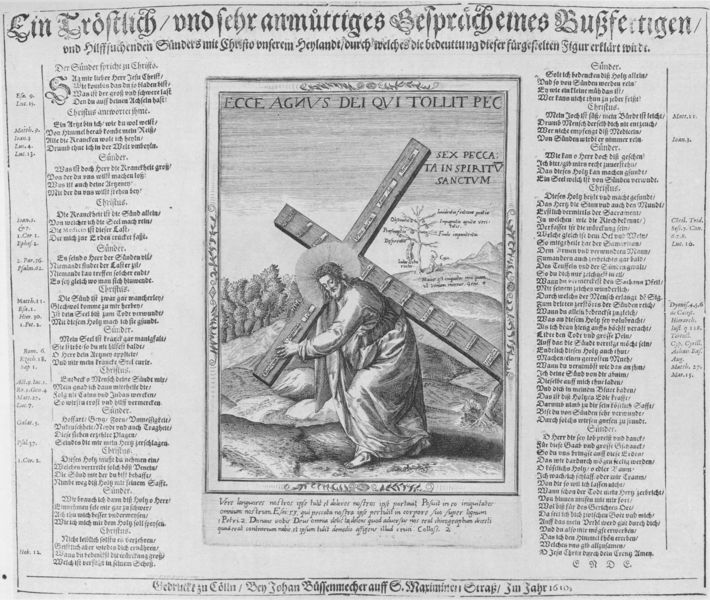
Titel: Ein Tröstlich/ vnd sehr anmuttiges Gespräch eines Bußfertigen
Künstler: Johann Bussemacher
Standort: Wolfenbüttel
Institution: Herzog August Bibliothek
Schlagwörter: baum, berg, gott, mann, weiß, landschaft, grau, holz, schwarz, zeichnung, bibel, gesicht, rahmen, tragen, bild, hügel, gewand, schrift, last, hang, grafik, graphik, spalten, rand, deutsch, faltenwurf, buch, kreuz, druck, druckgraphik, schraffur, radierung, stich, seite, illustration, schwarzweiß, text, zeitung, überschrift, gebet, heiligenschein, nimbus, christus, jesus, kreuzigung, gedicht, zeilen, kupferstich, heiland, strophen, flugblatt, altdeutsch, lied, latein, lateinisch, flugschrift, passion, druckschrift, artikel, lamm gottes, judas, hymnus, kreuzweg, randbemerkung, kreuztragung, buße, bussfertig